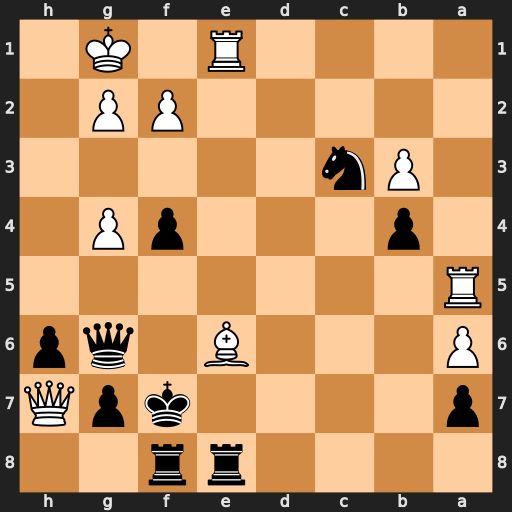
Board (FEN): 4rr2/p4kpQ/P3B1qp/R7/1p3pP1/1Pn5/5PP1/4R1K1
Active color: b
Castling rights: -
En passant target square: -
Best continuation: Rxe6 Rf5+ Rf6 Qxg6+ Kxg6